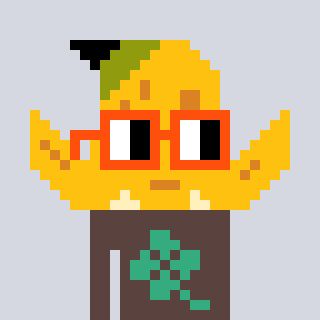
a pixel art character with square orange glasses, a banana-shaped head and a darkbrown-colored body on a cool background